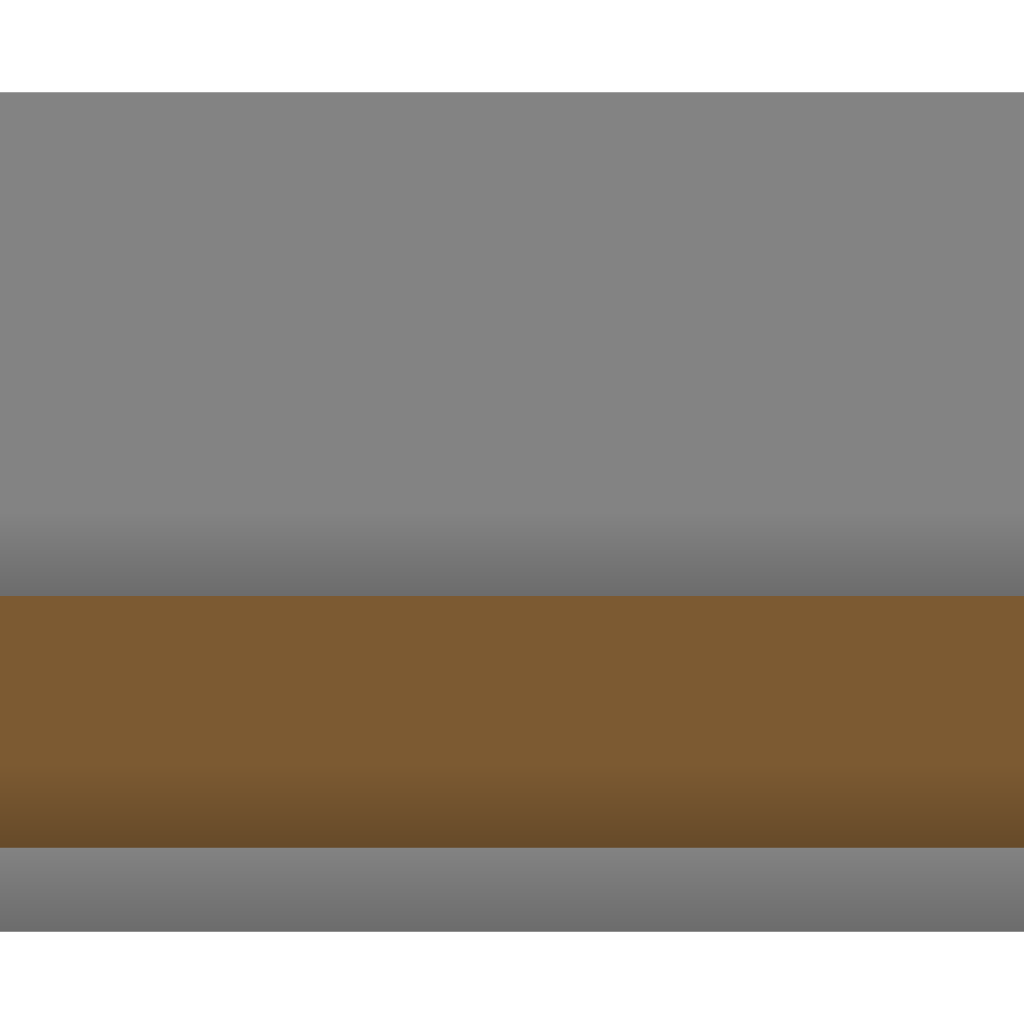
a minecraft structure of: Free Cake Lava Floor Trap bad low quality